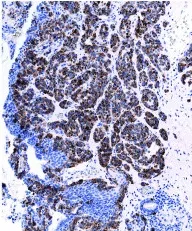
Immunoperoxidase staining for chromogranin A (20x).
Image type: pathology (immunostaining)